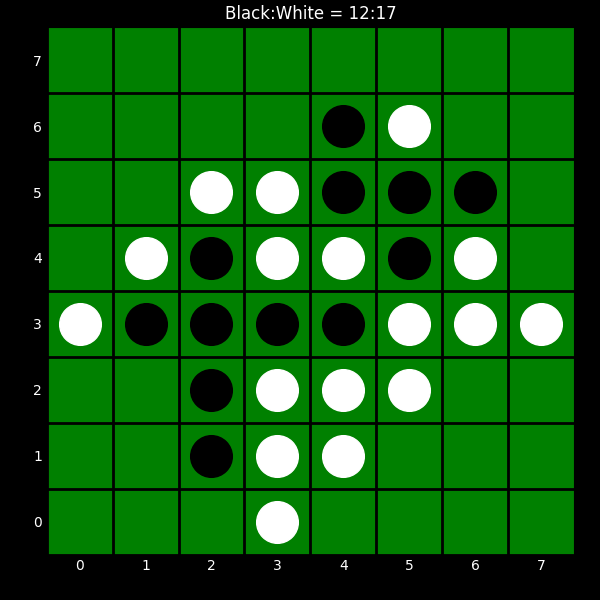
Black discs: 12
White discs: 17